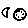
Label: moon